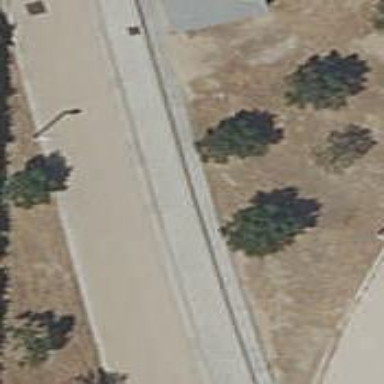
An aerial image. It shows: Concrete cycleway.